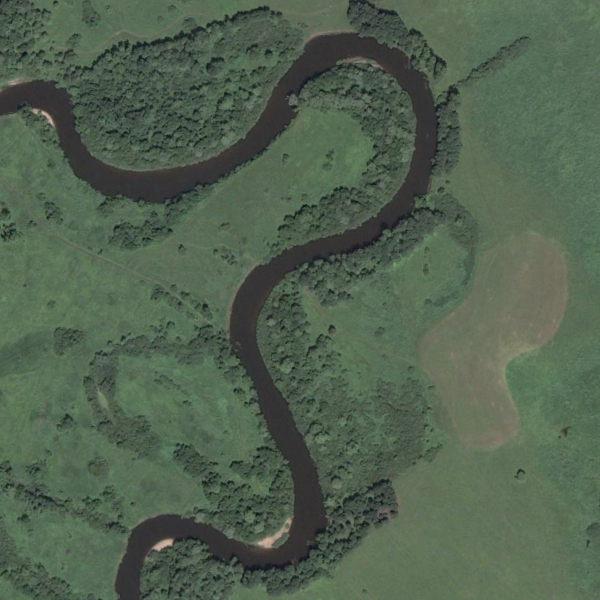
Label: River